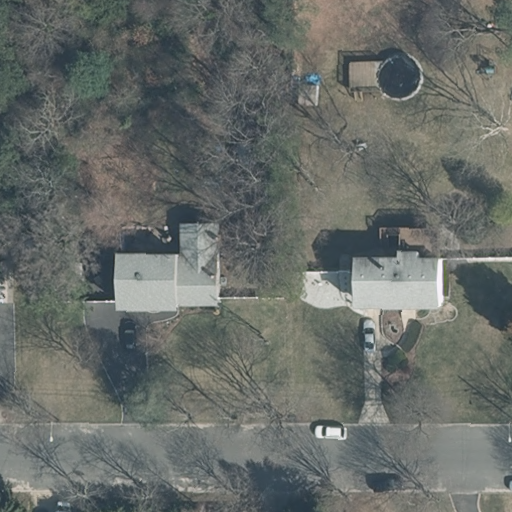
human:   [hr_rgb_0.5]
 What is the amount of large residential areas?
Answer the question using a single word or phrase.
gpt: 1

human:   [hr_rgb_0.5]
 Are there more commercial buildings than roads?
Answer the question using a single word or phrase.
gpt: no

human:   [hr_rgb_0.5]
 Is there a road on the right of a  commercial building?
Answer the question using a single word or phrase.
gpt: no

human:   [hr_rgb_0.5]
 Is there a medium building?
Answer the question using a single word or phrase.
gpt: yes

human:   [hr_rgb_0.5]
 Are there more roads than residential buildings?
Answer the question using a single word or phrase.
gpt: no

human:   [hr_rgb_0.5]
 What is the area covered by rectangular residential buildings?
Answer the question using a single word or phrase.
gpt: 0m2

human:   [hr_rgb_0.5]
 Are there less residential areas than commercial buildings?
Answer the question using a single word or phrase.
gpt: no

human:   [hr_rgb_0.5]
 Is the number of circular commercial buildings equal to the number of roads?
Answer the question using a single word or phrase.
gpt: no

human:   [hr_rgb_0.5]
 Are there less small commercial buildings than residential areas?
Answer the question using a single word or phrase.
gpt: yes

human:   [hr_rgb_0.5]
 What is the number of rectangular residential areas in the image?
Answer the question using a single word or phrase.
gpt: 0

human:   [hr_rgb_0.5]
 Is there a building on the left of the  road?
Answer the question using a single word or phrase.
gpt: yes

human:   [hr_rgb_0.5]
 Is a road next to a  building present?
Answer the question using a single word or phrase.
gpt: yes

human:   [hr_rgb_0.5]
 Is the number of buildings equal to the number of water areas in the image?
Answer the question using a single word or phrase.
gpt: no

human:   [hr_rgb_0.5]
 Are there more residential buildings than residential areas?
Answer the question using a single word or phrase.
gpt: yes

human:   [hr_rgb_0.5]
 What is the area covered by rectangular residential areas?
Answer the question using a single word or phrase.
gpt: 0m2

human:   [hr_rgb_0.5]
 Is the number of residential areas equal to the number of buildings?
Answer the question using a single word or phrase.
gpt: no

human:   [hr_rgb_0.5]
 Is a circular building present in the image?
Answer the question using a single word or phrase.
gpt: no

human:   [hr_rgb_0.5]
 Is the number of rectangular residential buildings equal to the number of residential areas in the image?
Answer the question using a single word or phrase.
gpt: no

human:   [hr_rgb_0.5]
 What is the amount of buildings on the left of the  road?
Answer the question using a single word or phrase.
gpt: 1

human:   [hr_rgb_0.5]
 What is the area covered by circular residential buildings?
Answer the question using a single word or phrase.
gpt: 0m2

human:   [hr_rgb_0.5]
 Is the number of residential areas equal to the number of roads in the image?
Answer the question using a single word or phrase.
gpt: yes

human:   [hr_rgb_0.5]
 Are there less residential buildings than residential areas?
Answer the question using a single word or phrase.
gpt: no

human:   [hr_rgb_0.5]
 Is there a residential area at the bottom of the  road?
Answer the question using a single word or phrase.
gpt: no

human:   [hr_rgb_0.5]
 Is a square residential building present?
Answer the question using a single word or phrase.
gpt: no

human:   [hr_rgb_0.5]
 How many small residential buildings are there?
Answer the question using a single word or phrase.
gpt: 0

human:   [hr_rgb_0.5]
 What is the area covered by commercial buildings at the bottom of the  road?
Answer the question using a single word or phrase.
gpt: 0m2

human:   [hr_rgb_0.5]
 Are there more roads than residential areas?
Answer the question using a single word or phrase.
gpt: no

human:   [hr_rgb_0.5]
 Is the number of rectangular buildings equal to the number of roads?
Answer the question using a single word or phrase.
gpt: no

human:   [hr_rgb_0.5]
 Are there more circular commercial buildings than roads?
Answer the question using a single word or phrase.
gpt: no

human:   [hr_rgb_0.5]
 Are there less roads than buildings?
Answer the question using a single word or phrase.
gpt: yes

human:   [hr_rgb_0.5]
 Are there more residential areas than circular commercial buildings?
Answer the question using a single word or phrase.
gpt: yes

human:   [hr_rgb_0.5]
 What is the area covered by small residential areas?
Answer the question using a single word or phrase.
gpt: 0m2

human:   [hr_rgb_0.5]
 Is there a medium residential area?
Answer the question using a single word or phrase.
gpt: no

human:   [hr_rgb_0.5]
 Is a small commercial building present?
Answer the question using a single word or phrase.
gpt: no

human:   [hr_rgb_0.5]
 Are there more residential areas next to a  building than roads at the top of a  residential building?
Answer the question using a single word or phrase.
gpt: yes

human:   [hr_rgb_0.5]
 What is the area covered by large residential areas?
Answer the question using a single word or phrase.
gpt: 9196m2